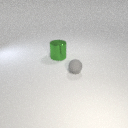
small gray rubber sphere to the right of large green metal cylinder